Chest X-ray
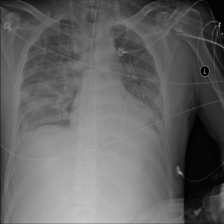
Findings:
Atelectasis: negative
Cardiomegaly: negative
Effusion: positive
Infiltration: positive
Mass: negative
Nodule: negative
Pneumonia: negative
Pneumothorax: negative
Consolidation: negative
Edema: negative
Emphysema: negative
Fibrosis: negative
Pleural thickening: negative
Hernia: negative